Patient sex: F
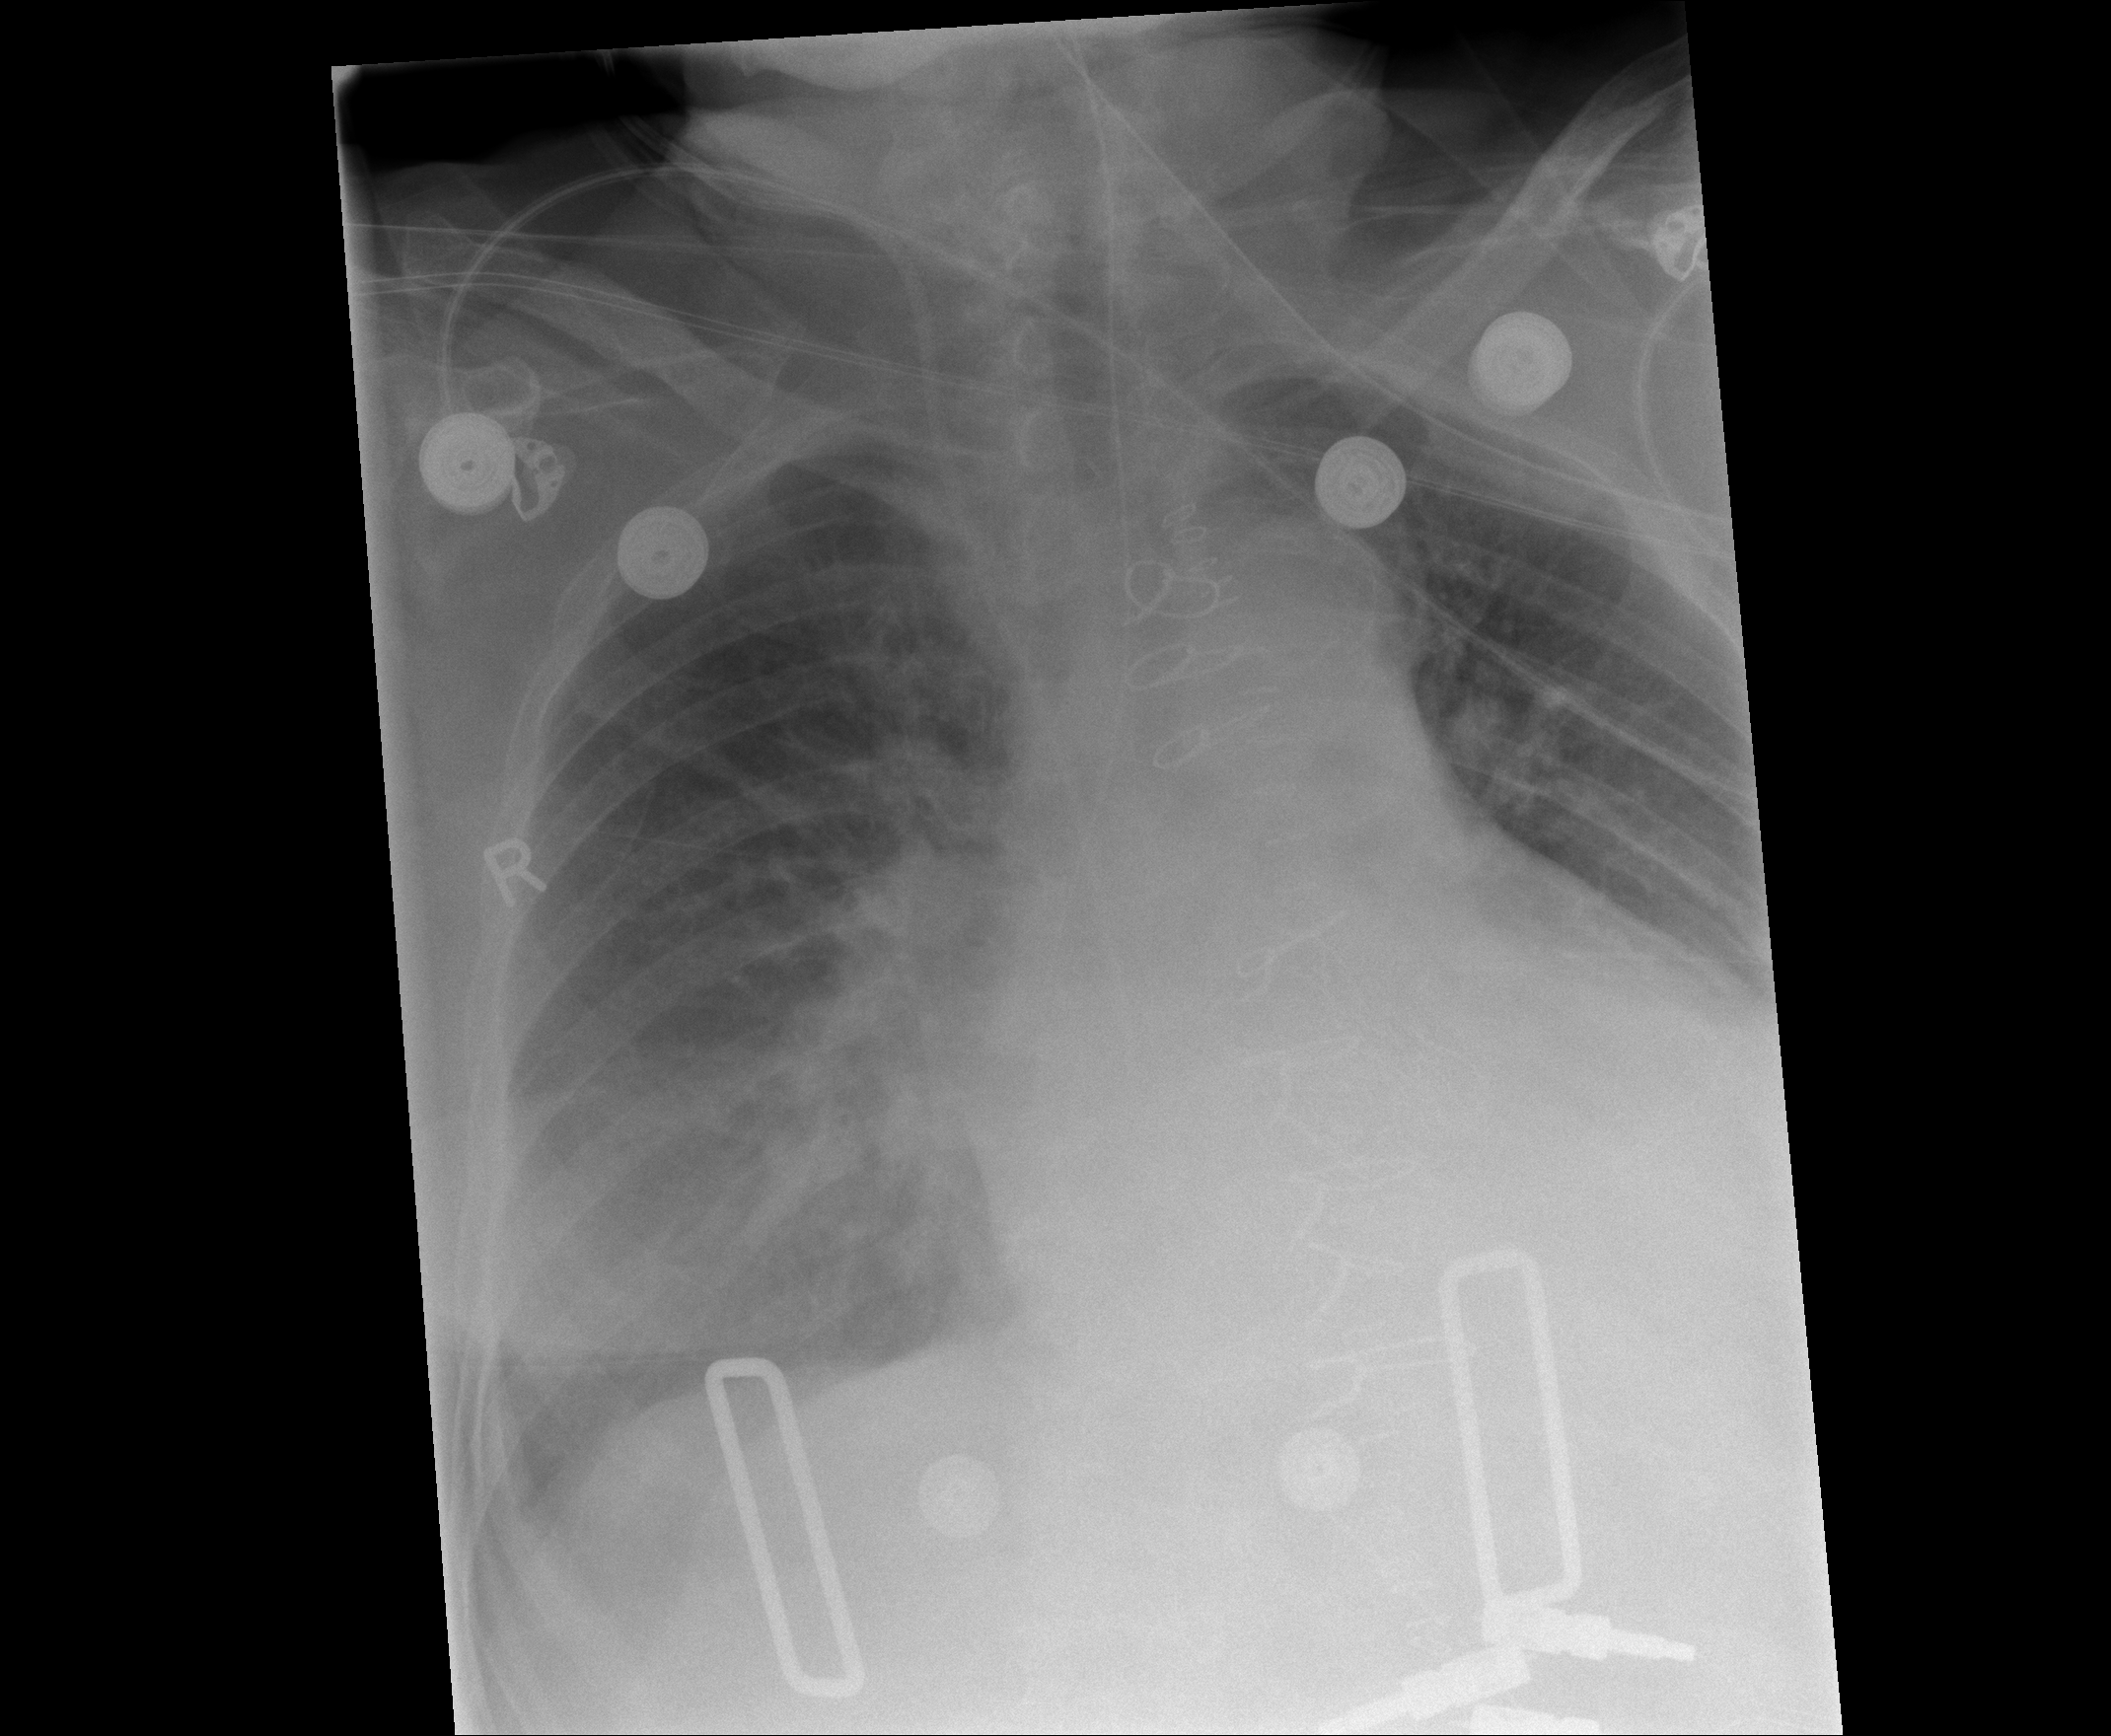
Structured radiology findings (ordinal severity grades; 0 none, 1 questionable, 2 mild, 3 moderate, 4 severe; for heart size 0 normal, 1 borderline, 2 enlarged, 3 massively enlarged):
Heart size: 2
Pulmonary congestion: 1
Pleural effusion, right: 1
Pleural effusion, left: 0
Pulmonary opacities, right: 0
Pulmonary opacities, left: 0
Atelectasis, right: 2
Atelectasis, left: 0